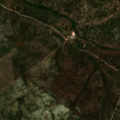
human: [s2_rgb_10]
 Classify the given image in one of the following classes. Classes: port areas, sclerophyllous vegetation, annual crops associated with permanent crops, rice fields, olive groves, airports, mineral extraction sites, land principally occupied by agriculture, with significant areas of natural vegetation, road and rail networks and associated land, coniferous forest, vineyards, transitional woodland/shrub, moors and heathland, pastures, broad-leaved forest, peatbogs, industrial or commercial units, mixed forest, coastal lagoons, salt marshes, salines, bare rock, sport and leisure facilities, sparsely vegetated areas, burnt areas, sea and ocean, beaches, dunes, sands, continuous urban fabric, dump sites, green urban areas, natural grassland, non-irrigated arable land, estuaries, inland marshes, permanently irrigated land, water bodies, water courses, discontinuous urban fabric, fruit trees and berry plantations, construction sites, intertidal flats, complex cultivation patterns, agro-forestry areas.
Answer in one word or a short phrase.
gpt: continuous urban fabric